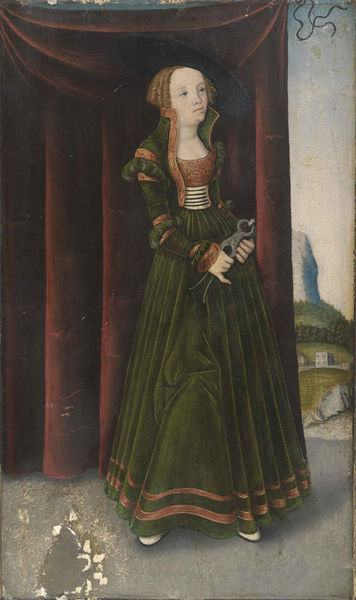
Titel: Die Heilige Apollonia
Künstler: Lucas Cranach (Werkstatt)
Standort: Karlsruhe
Institution: Staatliche Kunsthalle Karlsruhe
Schlagwörter: baum, berg, blau, dunkel, felsen, gemälde, hand, haut, himmel, kopf, schatten, weiß, bäume, gelb, grün, landschaft, mädchen, ocker, stadt, ausschnitt, braun, brust, busen, fenster, finger, frau, frisur, grau, haar, hell, hintergrund, hut, kleid, licht, mund, nase, raum, schwarz, stirn, straße, symbol, zimmer, ausblick, blick, dame, gebäude, gürtel, haus, rot, tuch, weg, wiese, malerei, mode, rock, schleife, symbolismus, teppich, blond, jacke, jung, augen, band, blass, falten, gesicht, halten, kragen, mensch, samt, silber, stehen, stein, steine, trauer, ärmel, bildnis, hals, holland, hände, niederlande, portrait, porträt, vorhang, öl, häuser, hügel, natur, schlank, wege, boden, figur, gewand, gold, haare, mantel, pose, stoff, adel, saum, bühne, theater, borte, dekoltee, gotik, kinn, locken, renaissance, seide, traurig, wald, turm, adelige, deutschland, aussicht, taille, füße, orang, vedute, fußboden, mieder, schuhe, berge, fels, gebirge, dorf, dunkelgrün, farbe, hof, oliv, ziehen, tannen, blue, curtain, hands, hat, oil, red, black, bordüre, country, dress, face, france, green, grey, hair, lady, old, painting, weib, woman, ernst, dunkelrot, draperie, streifen, hausdame, robe, faltenwurf, junge frau, edel, raffung, kelid, schauspiel, schere, moos, steht, jungfrau, begr, loch, stehkragen, medizin, allegorie, emanzipation, ganzfigur, flecken, kaputt, handwerk, werkzeug, gotisch, classic, rotbraun, mittelalter, hill, house, landscape, mountain, orange, young, bleich, reichtum, korsett, grpn, weibchen, verborgen, eyes, metal, versteck, adelig, adlige, flämisch, heilige, schlüssel, dürer, vorhand, grünes kleid, bänder, heilig, steinboden, maria, color, purple, hofdame, spirale, zerbrochen, curls, reifen, mittelalterlich, korsage, baäume, korkenzieherlocken, samten, zahn, heiligenbild, zwicken, patronin, maid, wall, zange, britain, shoes, medieval, barbara, katharina, märtyrerin, borten, splitter, spalt, heiligendarstellung, folter, geand, elegant, moosgrün, wohlstand, lukas, reparieren, heilige katharina, höuser, act, cranach, lucas cranach, ursula, roter vorhang, teille, fehlstelle, mädel, baldaching, ganzkörperportrait, altes bild, tool, handschellen, corset, samtkleid, voirhang, rocke, hochstehend, stage, ugly, gren, nussknacker, daumenschraube, abgespreizt, 18. jahrhundert, brosam, #grün, voerdergrund, landschaft+, curly, curatin, short hair, burgundy, suhe, actress, waist, mt, apollonia, häusen, hiummel, agathe, kneifzange, appollonia, bruist, atrribut, kuliss, rotck, dunkelhie, tblick, grürtegürtel, grünes samtkleid, kleeid, appolonia, brosamt, pliers, green dress, mädl, himmel adelige, grün kleid, insrument, metal tool, hills scene